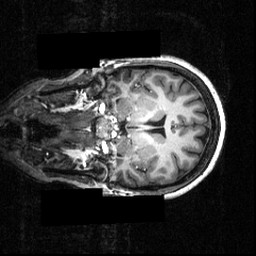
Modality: T1w
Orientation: coronal
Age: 22
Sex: female
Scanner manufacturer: siemens
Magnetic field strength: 3.951 T
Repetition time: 1.5 s
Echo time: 0.00335 s